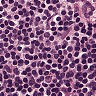
Metastatic tissue present: no